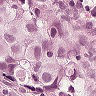
Metastatic tissue present: yes